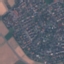
Land use / land cover: Residential